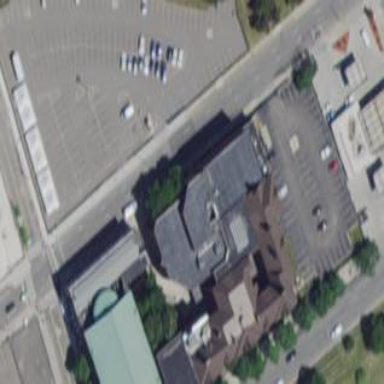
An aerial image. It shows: College building.